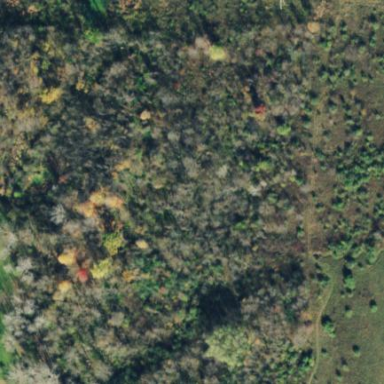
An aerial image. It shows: Forest area.